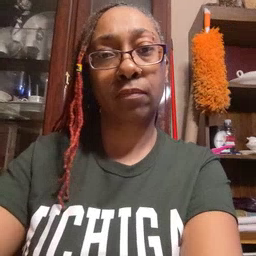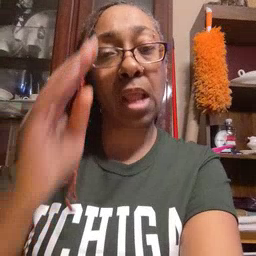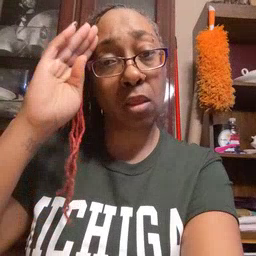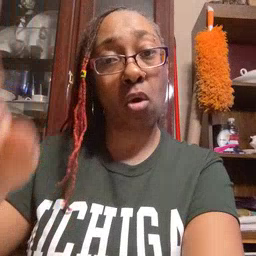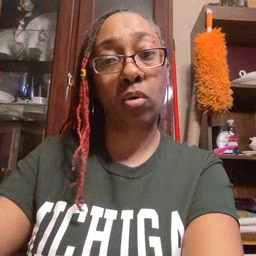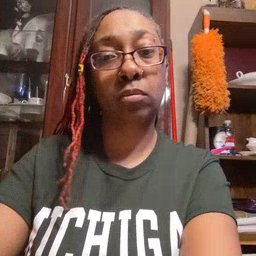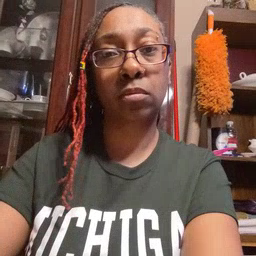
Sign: hello